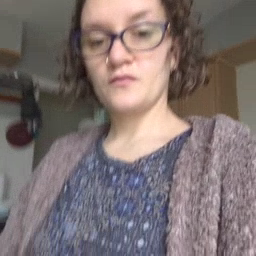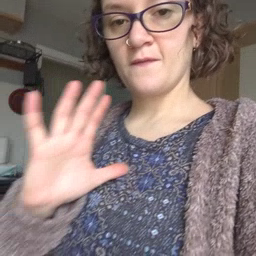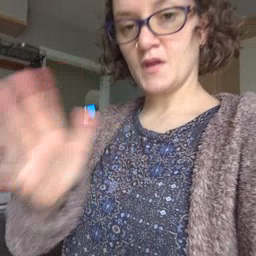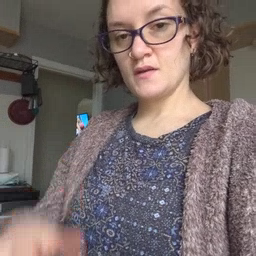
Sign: fine